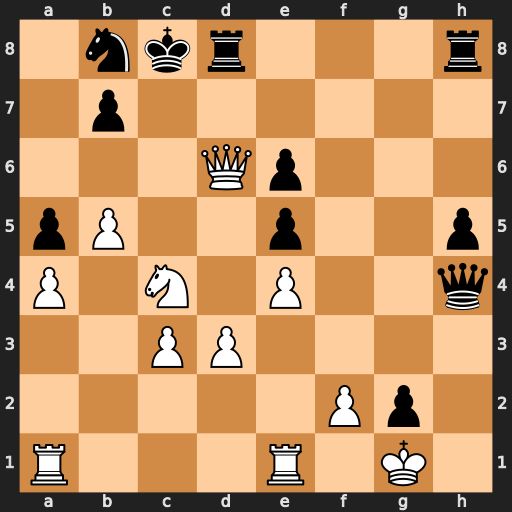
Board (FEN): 1nkr3r/1p6/3Qp3/pP2p2p/P1N1P2q/2PP4/5Pp1/R3R1K1
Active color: w
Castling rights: -
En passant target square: -
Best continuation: Nb6#